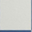
Piece: xx